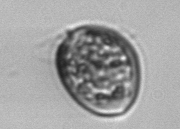
Label: Prorocentrum